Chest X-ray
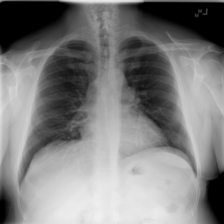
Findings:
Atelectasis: negative
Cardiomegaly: negative
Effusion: negative
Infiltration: negative
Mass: negative
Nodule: negative
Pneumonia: negative
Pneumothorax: negative
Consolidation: negative
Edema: negative
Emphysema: negative
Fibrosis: negative
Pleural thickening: negative
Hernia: negative